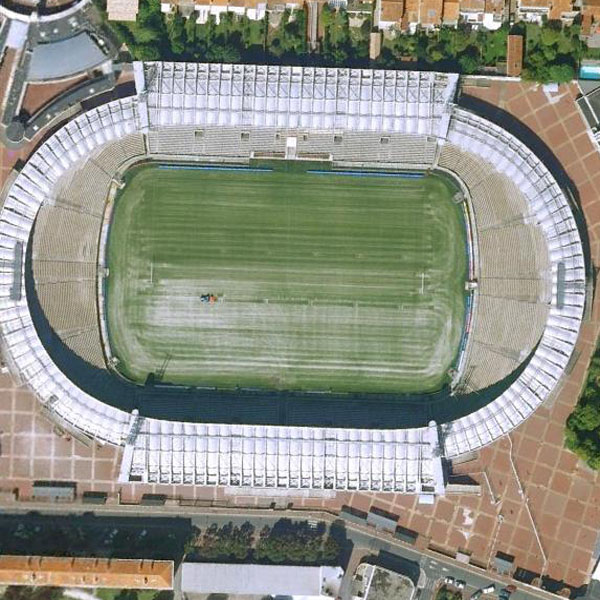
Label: footballField